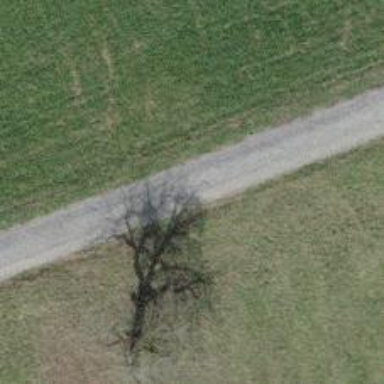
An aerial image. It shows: Gravel track with grade3 tracktype.